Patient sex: M
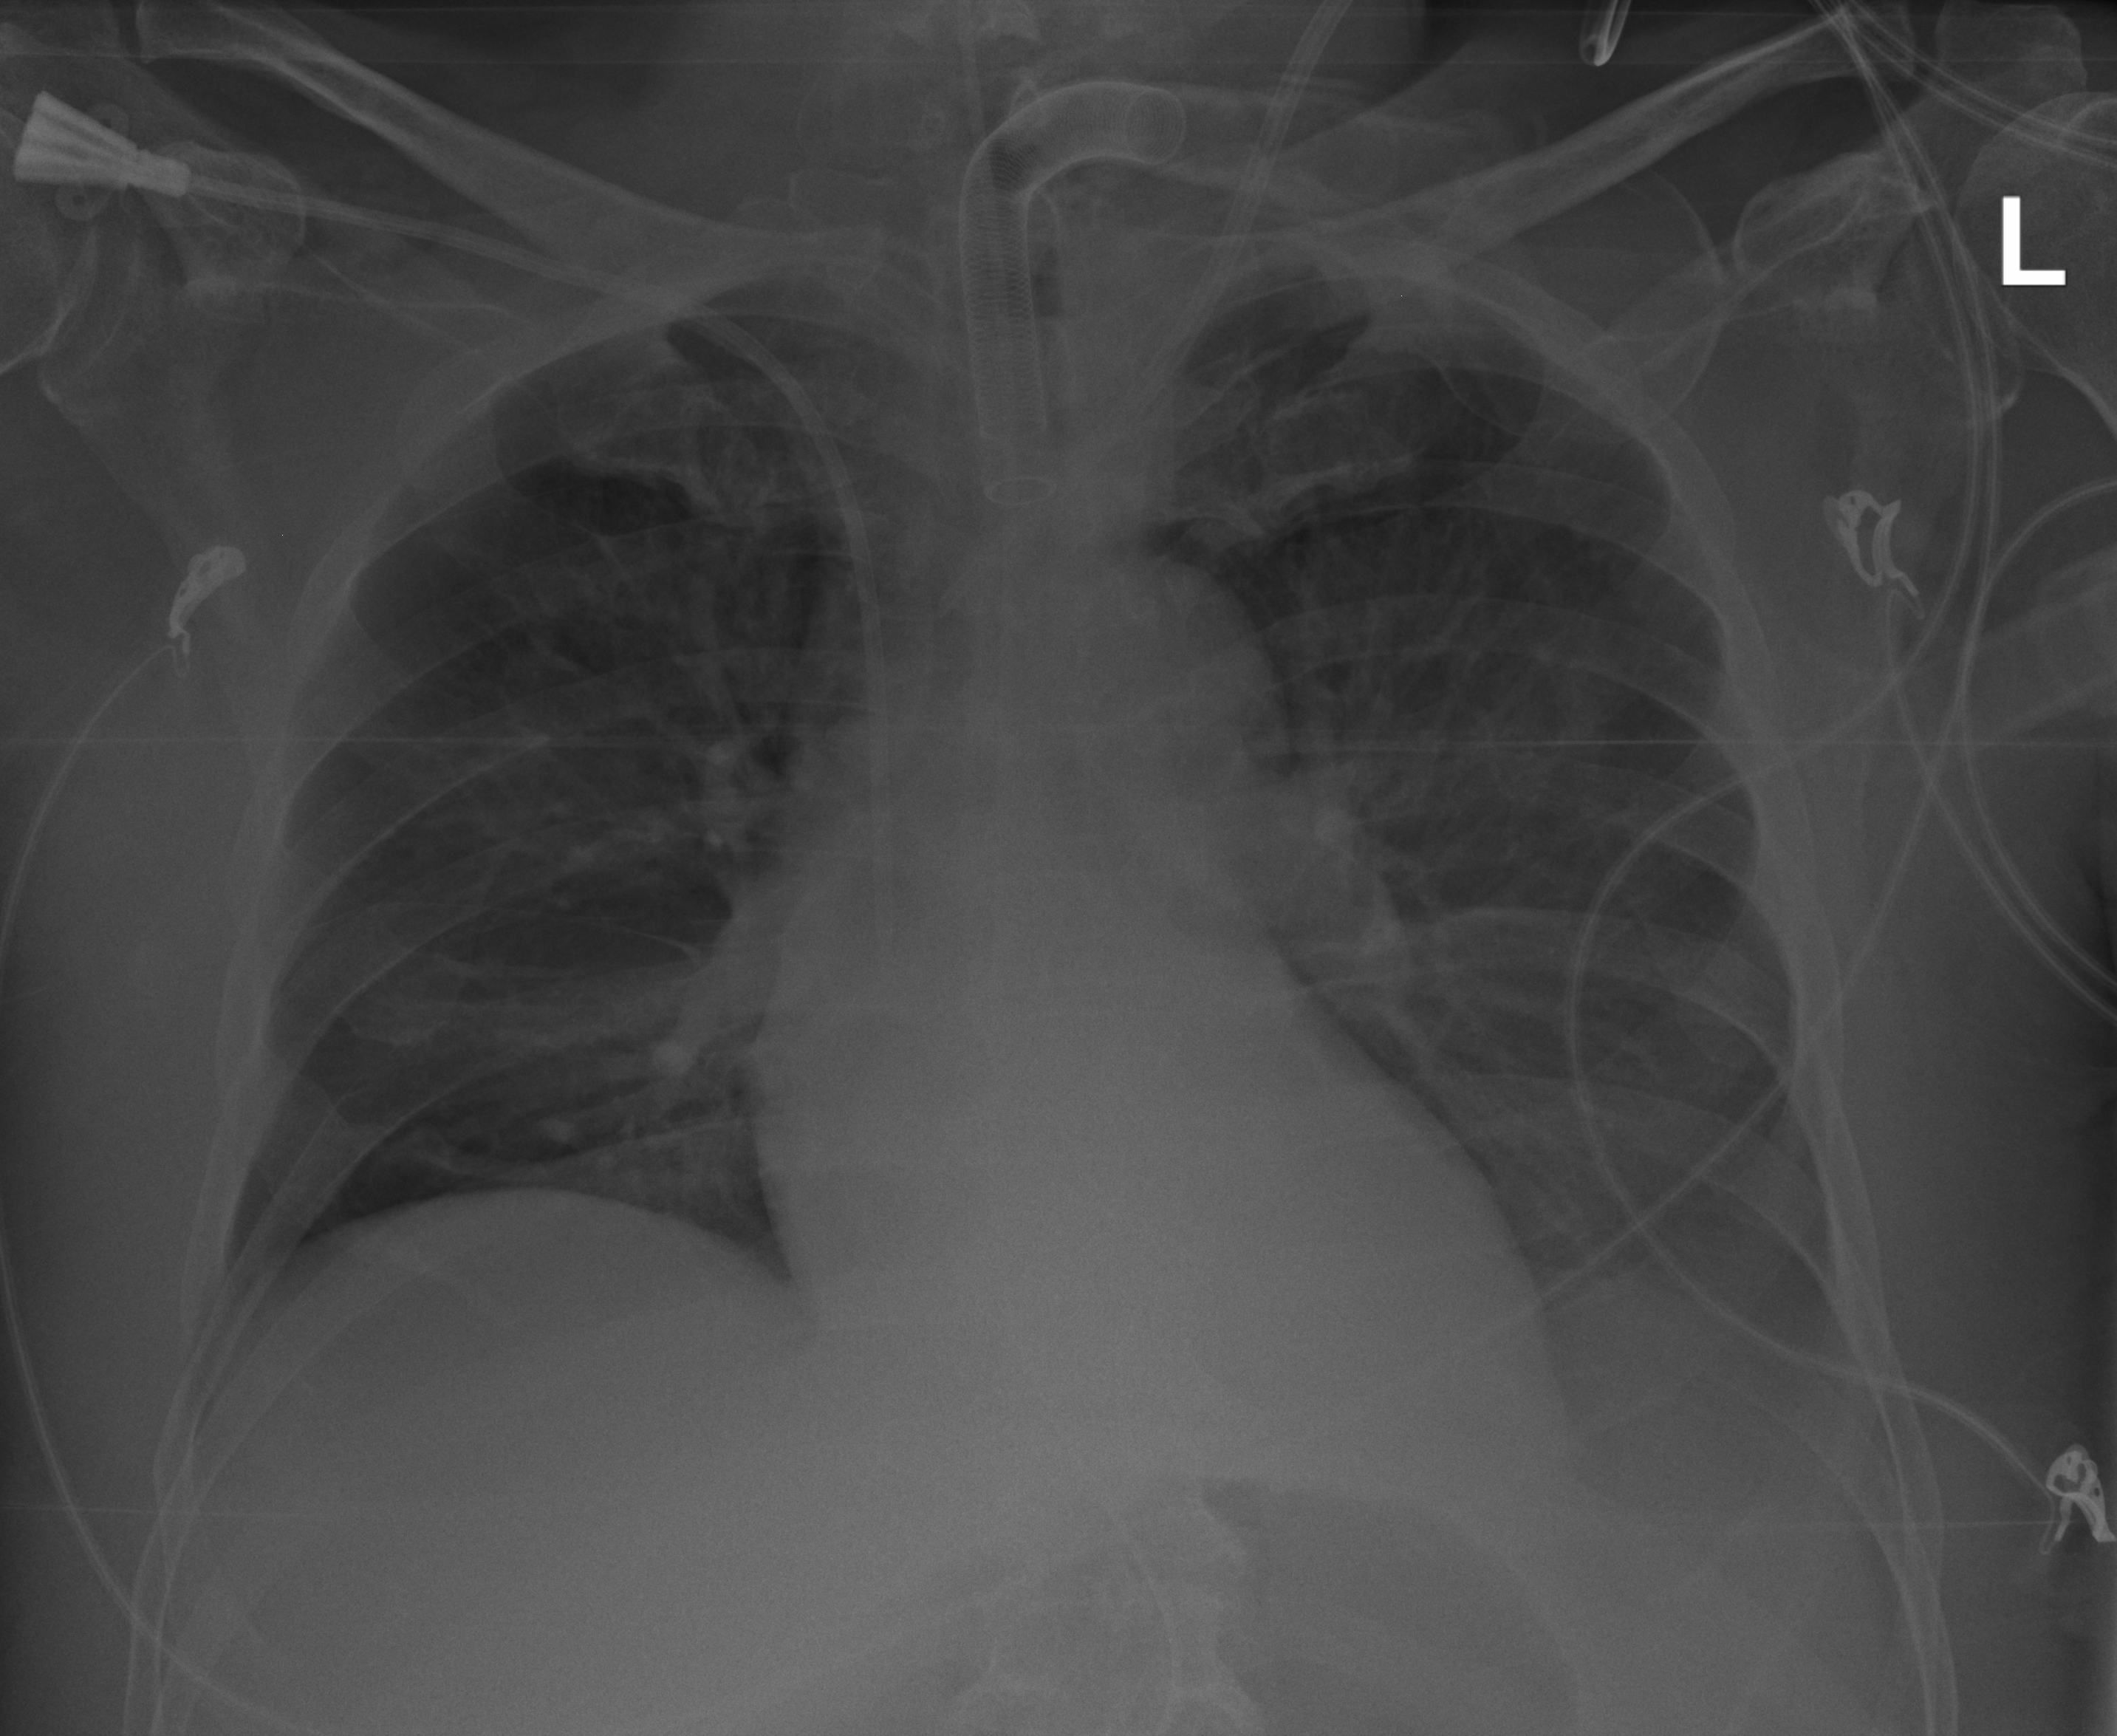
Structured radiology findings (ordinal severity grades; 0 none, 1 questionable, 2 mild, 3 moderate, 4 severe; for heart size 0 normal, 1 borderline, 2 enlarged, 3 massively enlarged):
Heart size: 0
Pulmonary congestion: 2
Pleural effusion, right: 0
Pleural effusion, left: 3
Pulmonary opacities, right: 0
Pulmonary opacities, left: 0
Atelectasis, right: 0
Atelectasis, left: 2